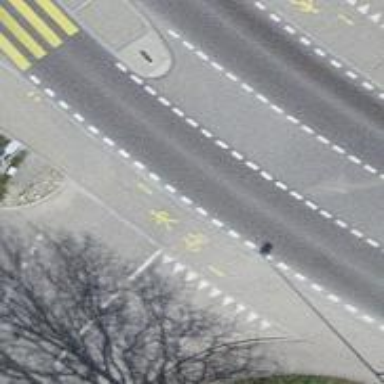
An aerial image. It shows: Road with "give way" sign.